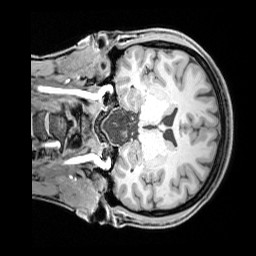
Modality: T1w
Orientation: coronal
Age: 31
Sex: female
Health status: healthy
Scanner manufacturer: siemens
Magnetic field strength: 3 T
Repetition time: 1.65 s
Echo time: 0.00182 s